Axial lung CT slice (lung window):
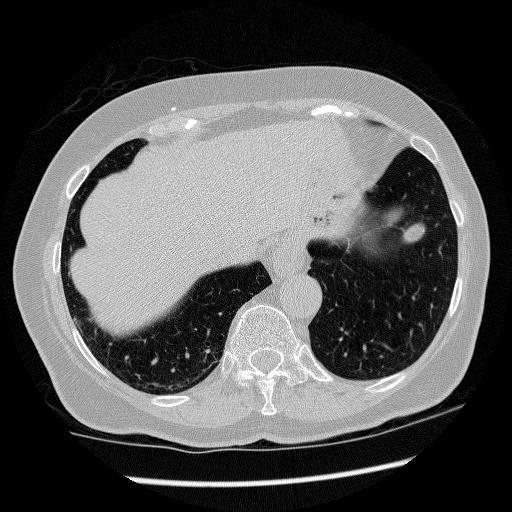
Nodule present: no